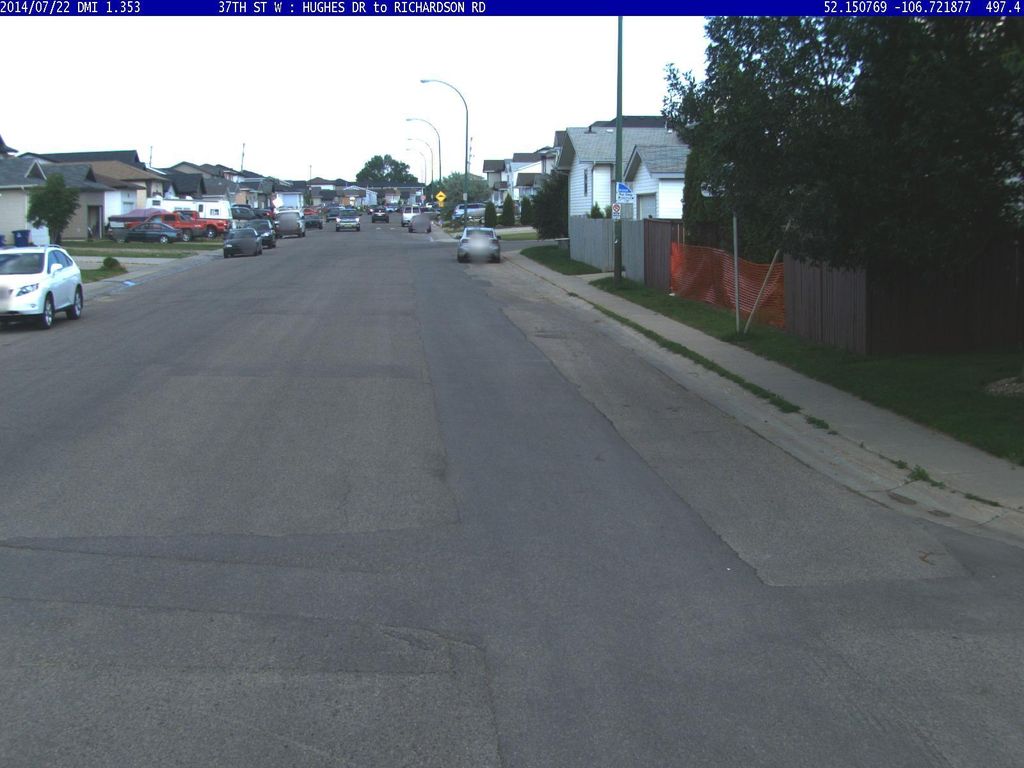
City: saskatoon